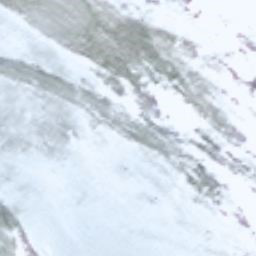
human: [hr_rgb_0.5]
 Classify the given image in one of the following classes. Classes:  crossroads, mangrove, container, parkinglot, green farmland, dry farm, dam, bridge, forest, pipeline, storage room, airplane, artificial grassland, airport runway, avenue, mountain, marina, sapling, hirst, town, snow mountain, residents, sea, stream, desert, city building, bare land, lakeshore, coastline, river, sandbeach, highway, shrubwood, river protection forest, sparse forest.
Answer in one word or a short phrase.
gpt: snow mountain